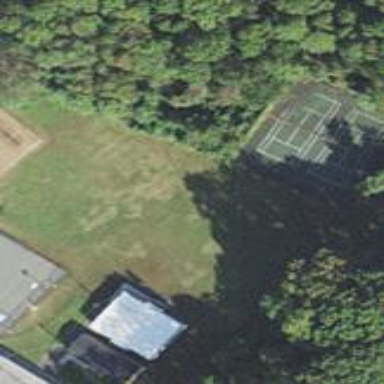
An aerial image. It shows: Tennis court on pitch designated for leisure land.